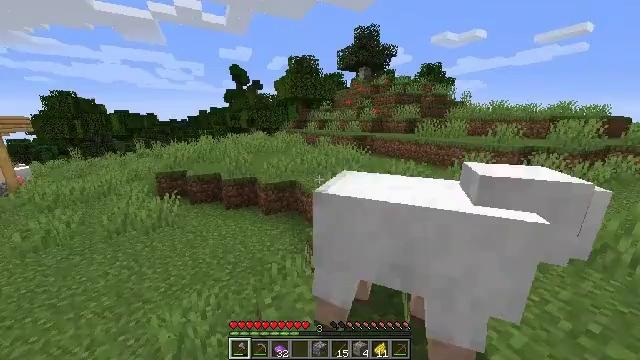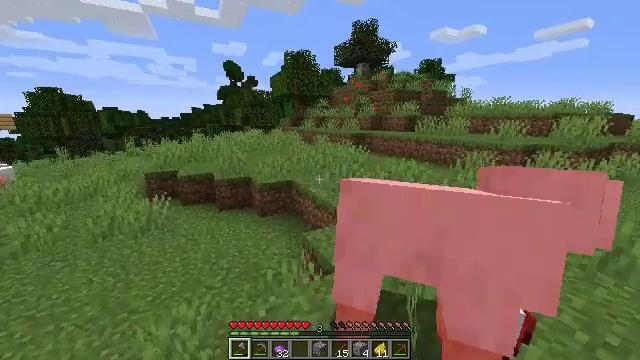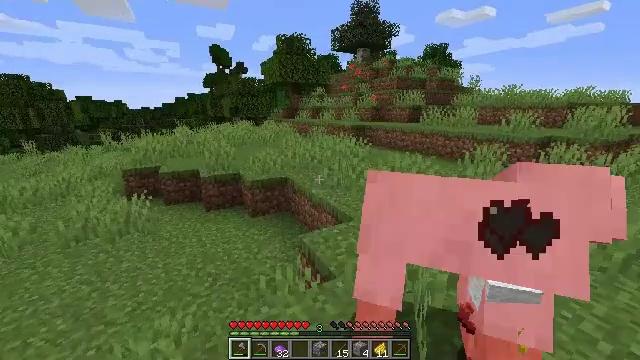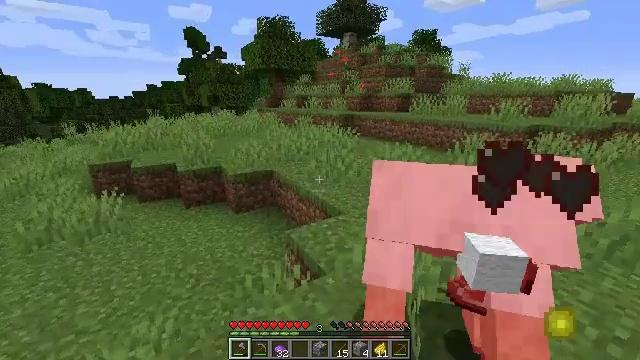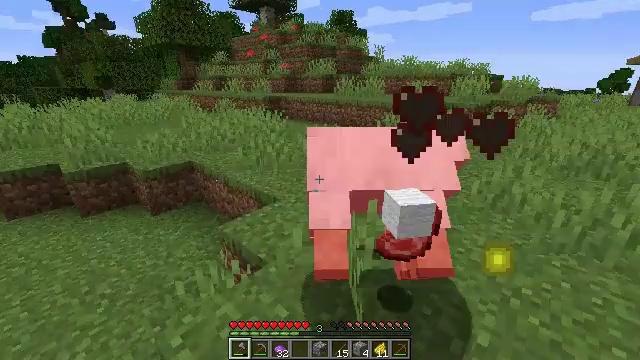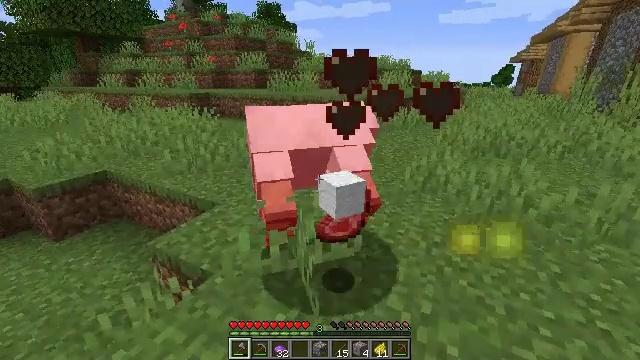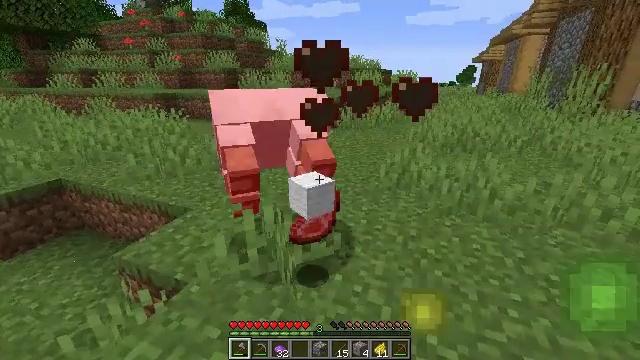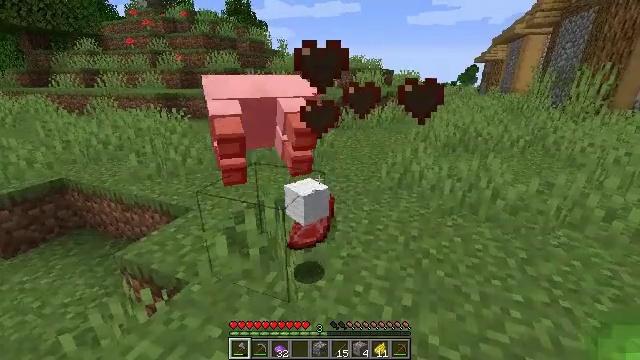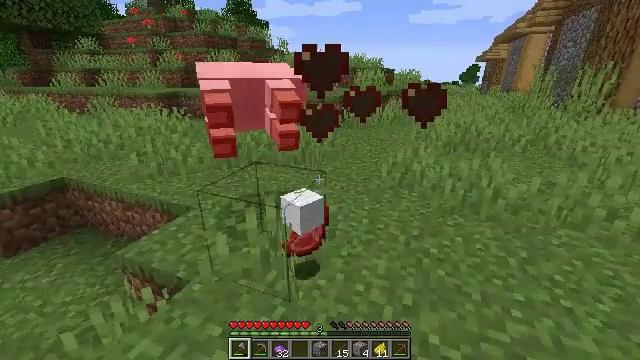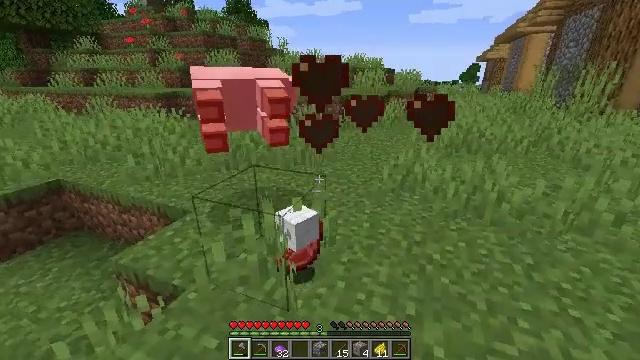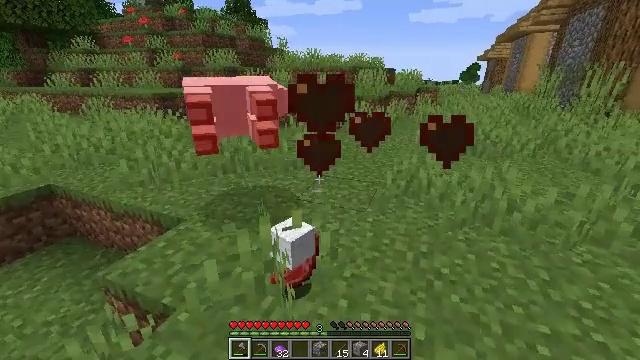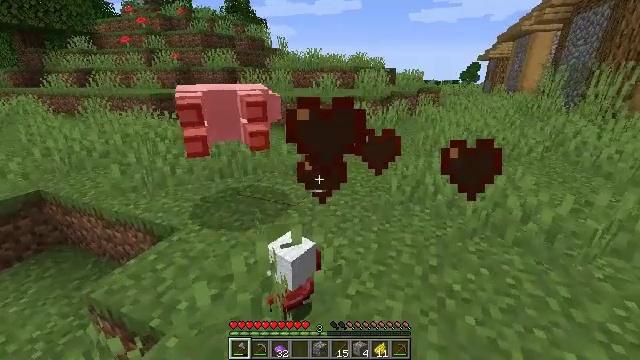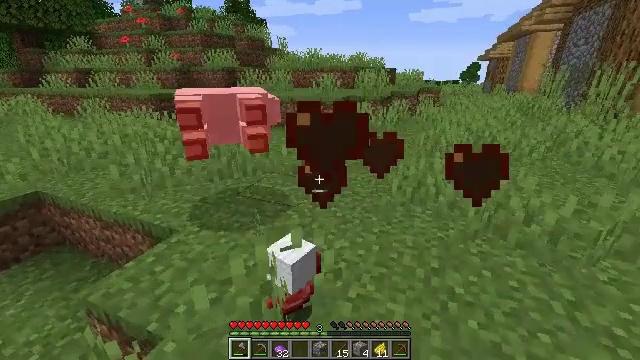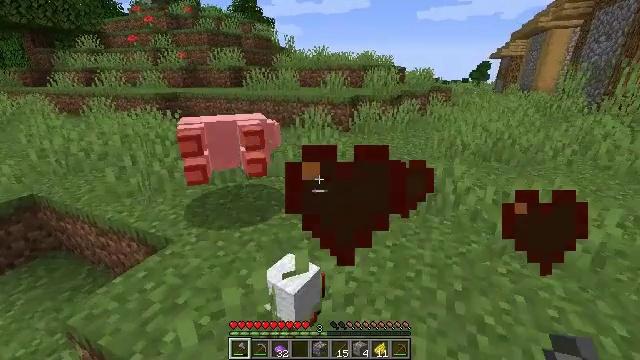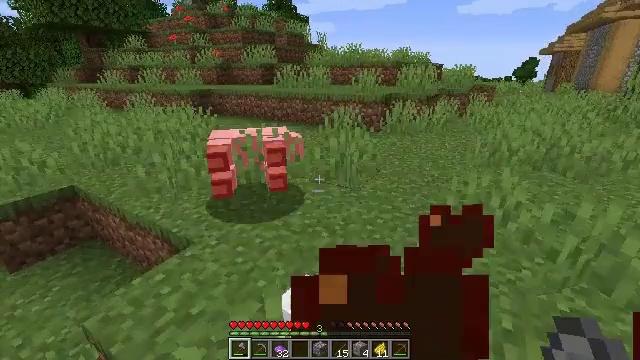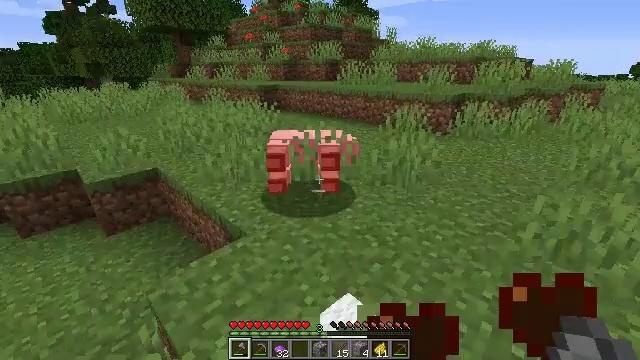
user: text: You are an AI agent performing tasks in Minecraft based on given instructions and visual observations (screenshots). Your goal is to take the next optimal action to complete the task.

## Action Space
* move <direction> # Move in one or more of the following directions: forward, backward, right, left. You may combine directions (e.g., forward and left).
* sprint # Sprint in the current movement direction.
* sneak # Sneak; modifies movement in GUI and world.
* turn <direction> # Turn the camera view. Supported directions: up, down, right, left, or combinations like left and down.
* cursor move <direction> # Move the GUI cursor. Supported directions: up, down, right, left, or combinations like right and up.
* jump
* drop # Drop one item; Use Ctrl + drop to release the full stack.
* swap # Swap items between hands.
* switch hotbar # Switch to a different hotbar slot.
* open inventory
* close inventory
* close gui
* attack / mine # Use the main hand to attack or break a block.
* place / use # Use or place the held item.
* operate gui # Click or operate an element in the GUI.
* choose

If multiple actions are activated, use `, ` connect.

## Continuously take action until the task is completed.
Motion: motion action
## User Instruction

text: Turn white wool into purple wool using purple dye.
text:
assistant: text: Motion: no_op
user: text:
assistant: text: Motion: turn down
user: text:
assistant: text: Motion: turn right and down
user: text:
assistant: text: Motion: turn right and down
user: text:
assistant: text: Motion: turn right
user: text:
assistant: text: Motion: turn right
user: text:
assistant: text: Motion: no_op
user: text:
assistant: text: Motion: no_op
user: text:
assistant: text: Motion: move forward
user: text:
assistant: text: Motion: move forward
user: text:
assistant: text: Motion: move forward
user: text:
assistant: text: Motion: move forward
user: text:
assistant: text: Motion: move forward, turn left
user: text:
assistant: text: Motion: move forward, turn left
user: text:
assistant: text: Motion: move forward, turn left
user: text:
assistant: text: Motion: move forward, turn left
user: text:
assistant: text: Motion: move forward, turn left and up
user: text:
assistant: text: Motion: move forward, turn left and up
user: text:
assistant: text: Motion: move forward, turn left
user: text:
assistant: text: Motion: move forward
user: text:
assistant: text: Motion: move forward
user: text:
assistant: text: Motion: no_op
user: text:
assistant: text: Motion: no_op
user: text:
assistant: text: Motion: no_op
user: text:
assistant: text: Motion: no_op
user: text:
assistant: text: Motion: no_op
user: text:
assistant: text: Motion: no_op
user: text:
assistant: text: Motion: turn left and up
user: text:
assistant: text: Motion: turn left and up
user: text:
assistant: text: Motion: turn left and up